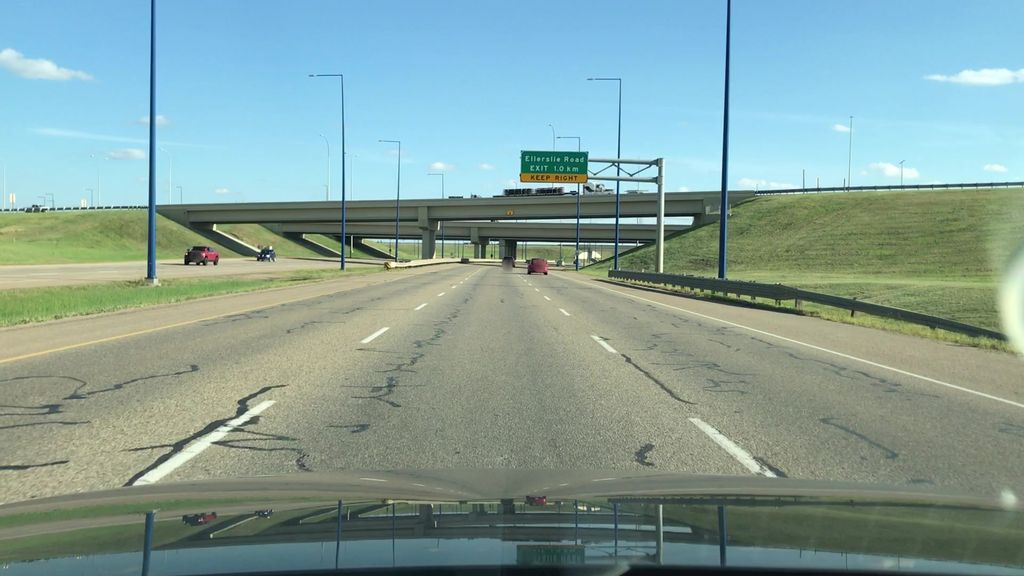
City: edmonton